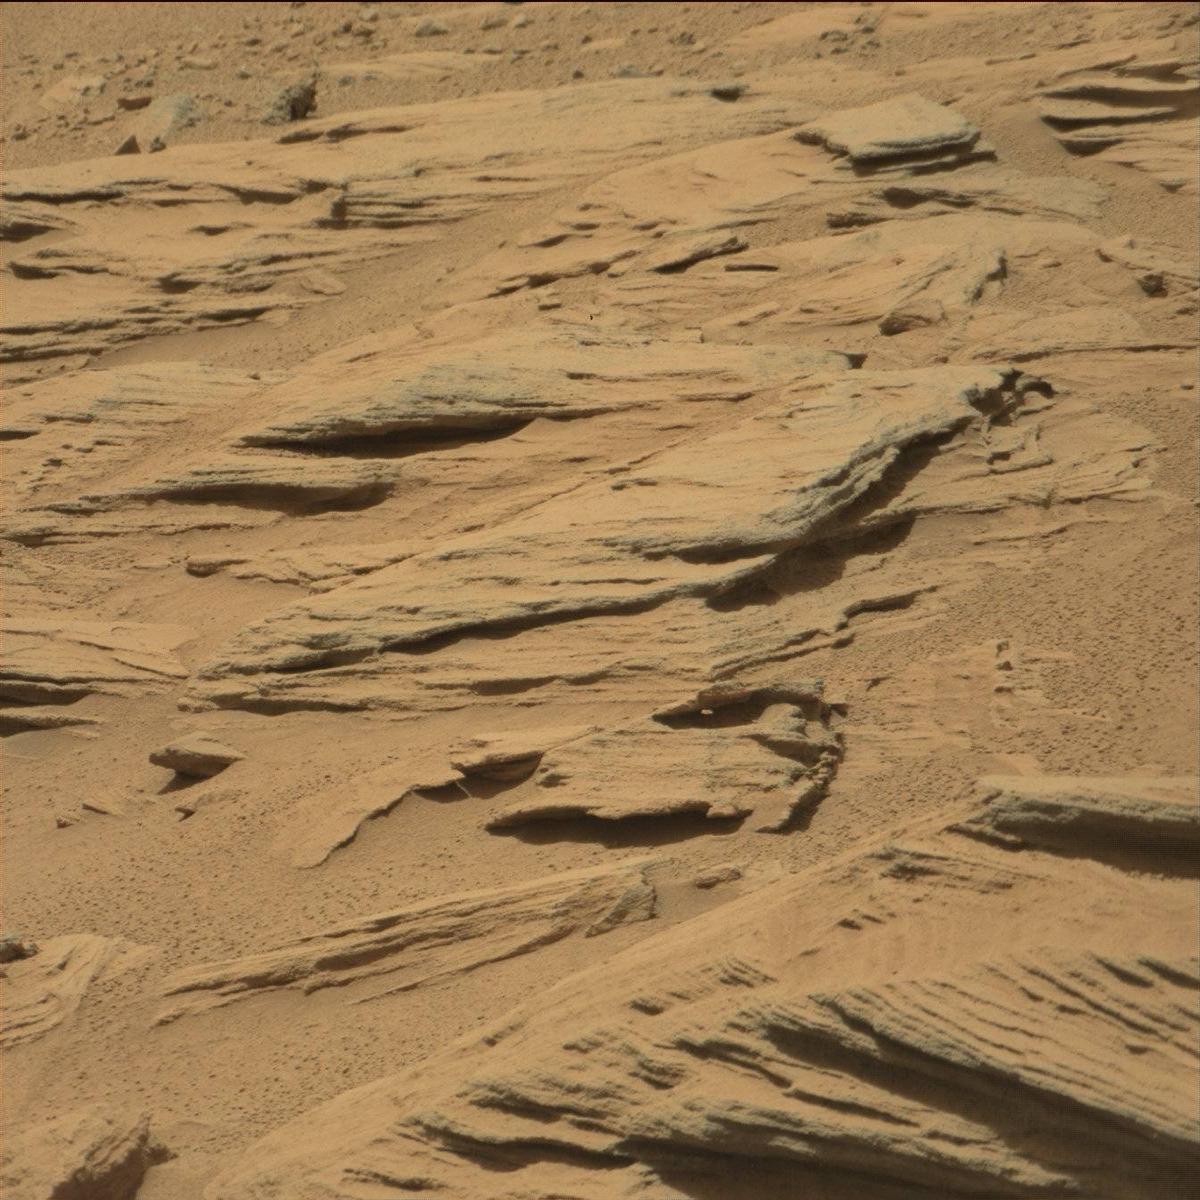
Terrain classes present: Bedrock, Sand / Soil